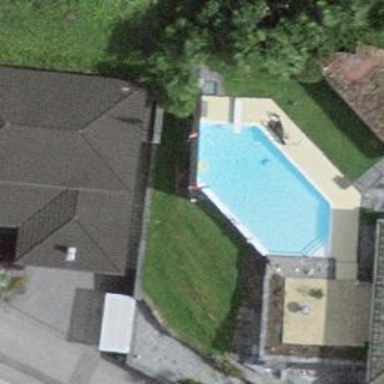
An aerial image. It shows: Swimming pool located in leisure land.